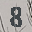
Label: 8